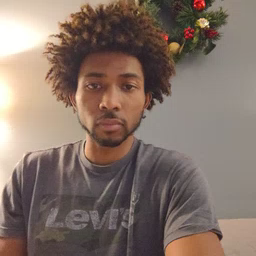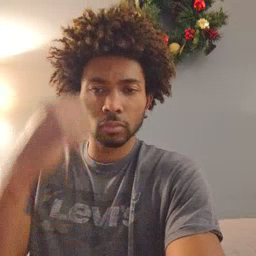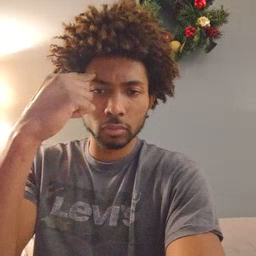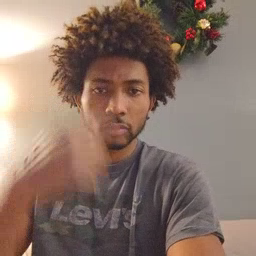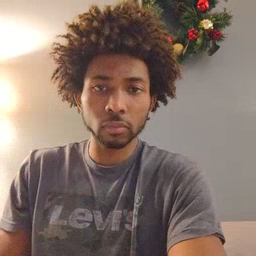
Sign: think